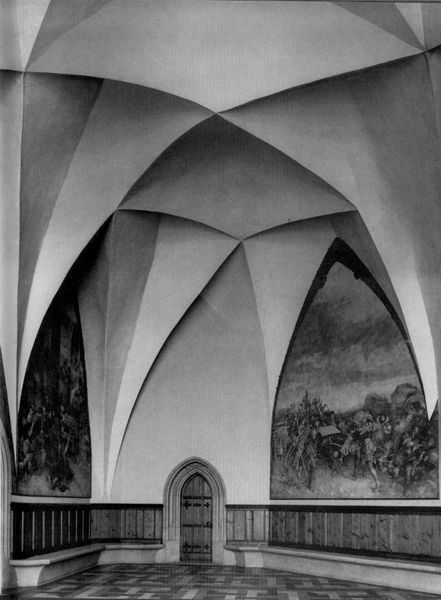
Titel: Albrechtsburg in Meissen
Standort: Meissen (EU - D - Sachsen)
Schlagwörter: weiß, kubistisch, landschaft, menschen, holz, tür, expressionismus, malerei, architektur, innenraum, kirche, boden, decke, gotik, türe, bank, kuppel, schlacht, wandgemälde, wandmalerei, foto, bögen, eingang, gewölbe, burg, kirchenschiff, kreuzrippen, kreuzgewölbe, spitzbogen, schloß, mittelalter, fresken, fresko, wandbild, sitzbank, neugotik, aachen, verschachtelt, gewälbe, wabe, spitzgewölbe